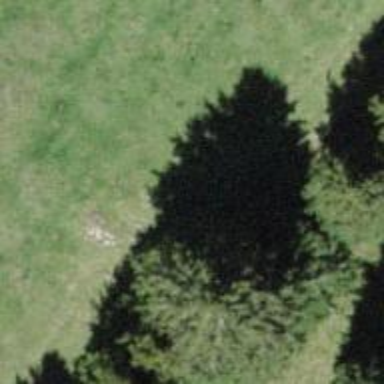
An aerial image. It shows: Needle-leaved tree in its natural environment.